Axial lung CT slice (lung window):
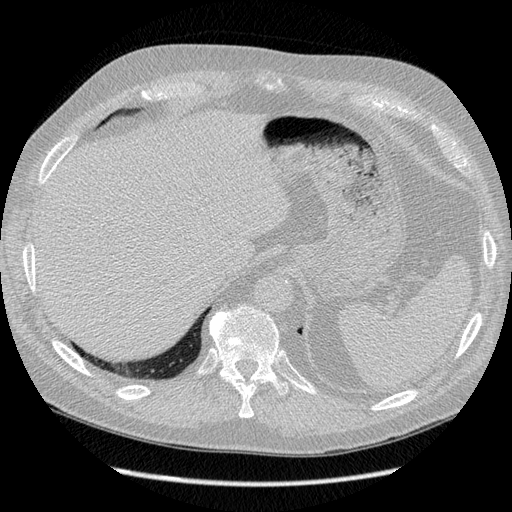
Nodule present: no